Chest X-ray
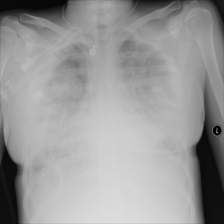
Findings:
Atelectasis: negative
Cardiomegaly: negative
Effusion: positive
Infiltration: negative
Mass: negative
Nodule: negative
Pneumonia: negative
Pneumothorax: negative
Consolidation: negative
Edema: positive
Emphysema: negative
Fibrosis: negative
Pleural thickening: negative
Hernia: negative